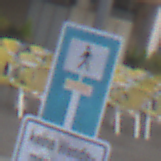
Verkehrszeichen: SackgasseFussgaengerDurchlaessig
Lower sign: HinweisGeaenderteVorfahrtVerkehrsfuehrungVerkehrsregelung3
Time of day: SunriseSunset
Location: Outdoor (Urban)
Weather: PartlyCloudy
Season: NotSpecified
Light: Natural